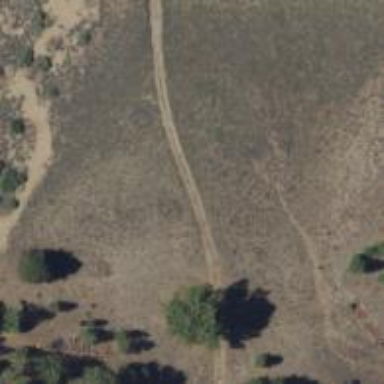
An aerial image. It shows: Path.